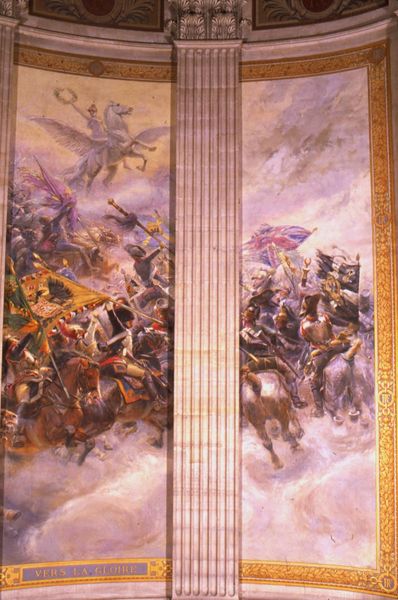
Titel: Vers la Gloire, Dem Ruhm entgegen
Künstler: Édouard Detaille
Standort: Paris
Institution: Panthéon
Schlagwörter: adler, flügel, gemälde, himmel, kampf, wolken, braun, bunt, hüte, marmor, pfeiler, säule, malerei, ornament, architektur, rahmen, bild, goldrahmen, kirche, gold, klassizismus, england, pferd, pferde, reiter, engel, kanneliert, reiten, schrift, fahnen, fahne, flagge, pilaster, krieg, schlacht, soldaten, detail, ornamente, wandgemälde, wandmalerei, stuck, pfosten, palast, dom, uniformen, waffen, napoleon, stiefel, kranz, lorbeerkranz, ritter, feldzug, schimmel, sieg, kavallerie, eroberung, krieger, kanneluren, konche, speer, fresko, rösser, wandbild, pegasus, victoria, rillen, galopp, siegeskranz, gefecht, akanthus, versailles, union jack, kannelur, britisch, reiterei, viktoria, vers, fama, schlachtgetümmel, schalcht, gloire, pegaso, la, rahjmen, spoldaten